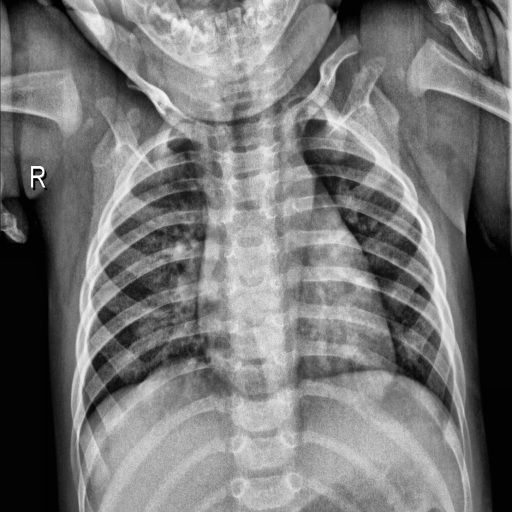
Finding: NORMAL